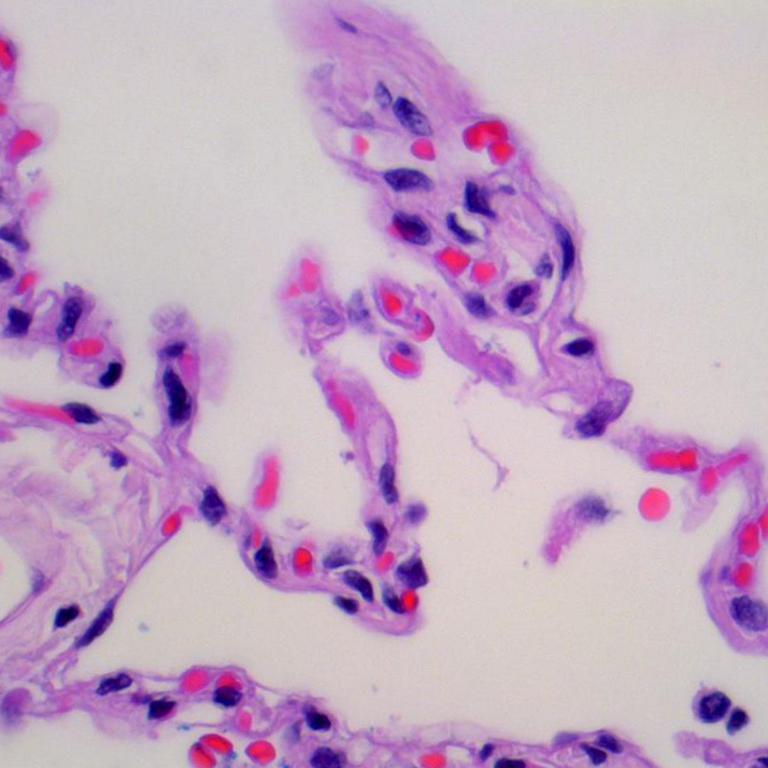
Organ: lung
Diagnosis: benign